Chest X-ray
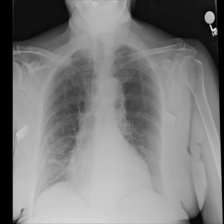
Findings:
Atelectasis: negative
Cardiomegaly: negative
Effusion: negative
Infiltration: negative
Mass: negative
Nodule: negative
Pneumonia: negative
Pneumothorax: negative
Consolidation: negative
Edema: negative
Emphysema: negative
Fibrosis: negative
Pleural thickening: negative
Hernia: negative